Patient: sex F, age 69
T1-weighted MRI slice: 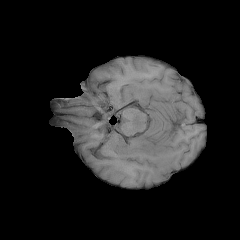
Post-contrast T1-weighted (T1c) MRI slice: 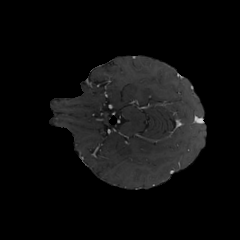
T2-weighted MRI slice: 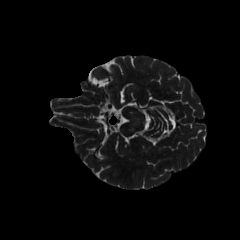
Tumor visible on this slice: no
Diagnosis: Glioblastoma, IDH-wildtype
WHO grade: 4